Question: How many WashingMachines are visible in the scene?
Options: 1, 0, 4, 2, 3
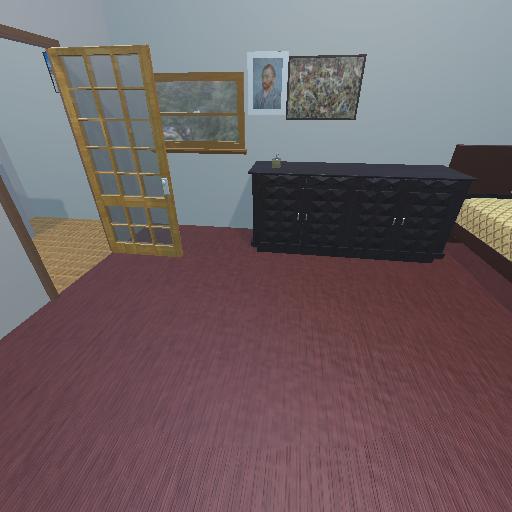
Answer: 1